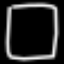
Label: square